Aerial crown-view tile of a tropical tree (Barro Colorado Island, Panama), acquired 20240611:
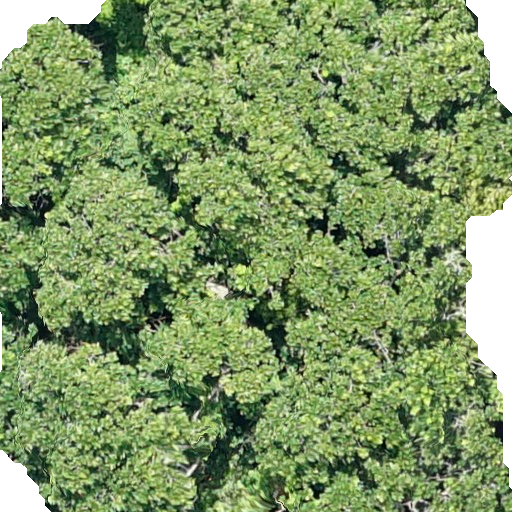
Species: Anacardium excelsum
GBIF accepted scientific name: Anacardium excelsum
Crown area: 440.292 m²